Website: home-depot
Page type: customer-info-address
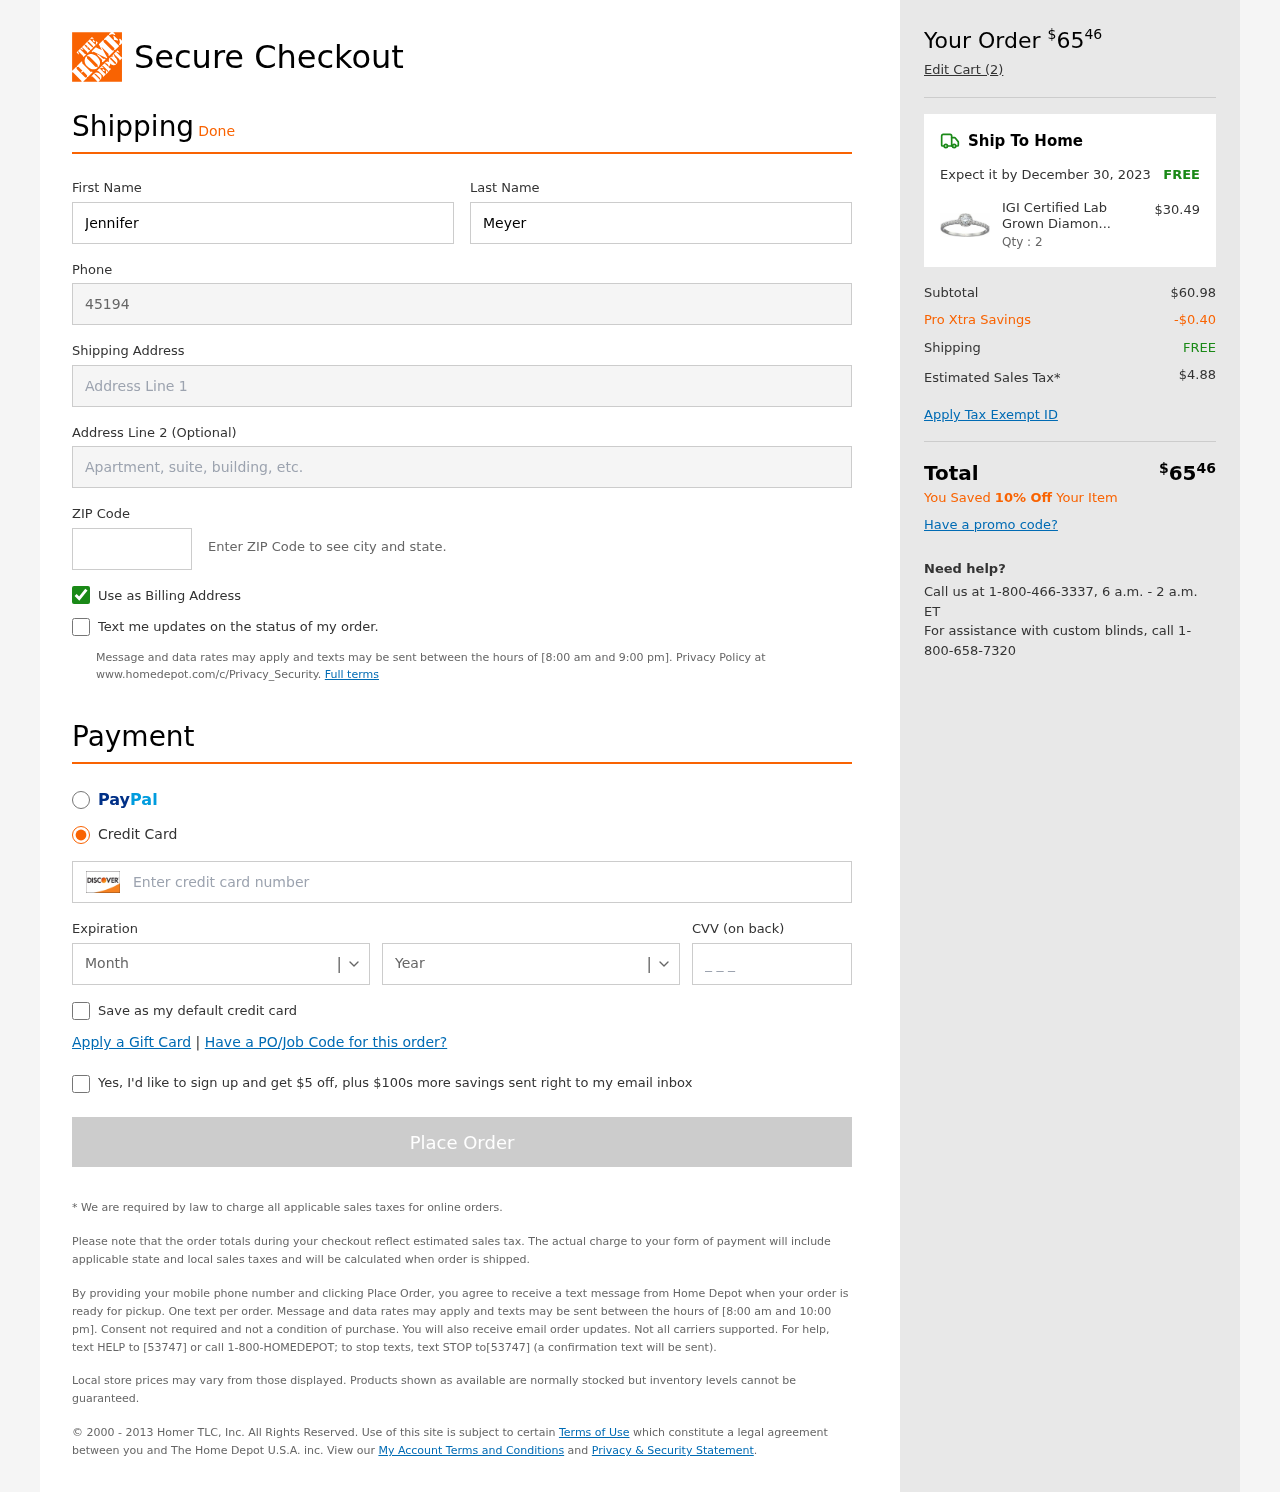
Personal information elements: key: PII_CARD_CVV
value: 684
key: PII_CARD_EXPIRY_MONTH
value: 12
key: PII_CARD_EXPIRY_YEAR
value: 30
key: PII_CARD_NUMBER
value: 6011 7592 6078 9263
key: PII_FIRSTNAME
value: Jennifer
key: PII_LASTNAME
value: Meyer
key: PII_PHONE
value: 4519475026
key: PII_POSTCODE
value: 88736
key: PII_STREET
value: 3398 Amy Expressway
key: PII_STREET2
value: Suite 339
Product elements: key: PRODUCT1_NAME
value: IGI Certified Lab Grown Diamond Halo Engagement Ring in 14k White Gold (1/2 CT.TW., I-J Color, SI1-S
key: PRODUCT1_PRICE
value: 30.49
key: PRODUCT1_QUANTITY
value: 2
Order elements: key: ORDER_TOTAL
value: $6546
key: ORDER_NUM_ITEMS
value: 2
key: ORDER_DELIVERY_DATE
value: December 30, 2023
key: ORDER_SHIPPING_COST
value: FREE
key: ORDER_SUBTOTAL
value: $60.98
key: ORDER_DISCOUNT
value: -$0.40
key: ORDER_SHIPPING_COST2
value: FREE
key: ORDER_TAX
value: $4.88
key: ORDER_TOTAL2
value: $6546
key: ORDER_SAVINGS_MESSAGE
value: You Saved 10% Off Your Item